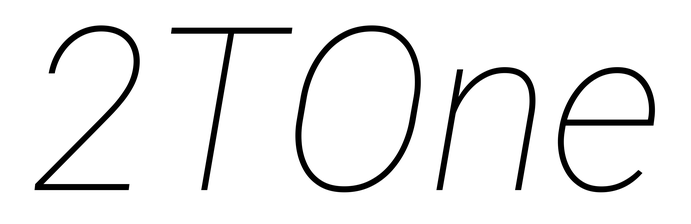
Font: Roboto-Italic_Thin_Italic